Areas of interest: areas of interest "Shengguandu Used Car Market Trading Hall"
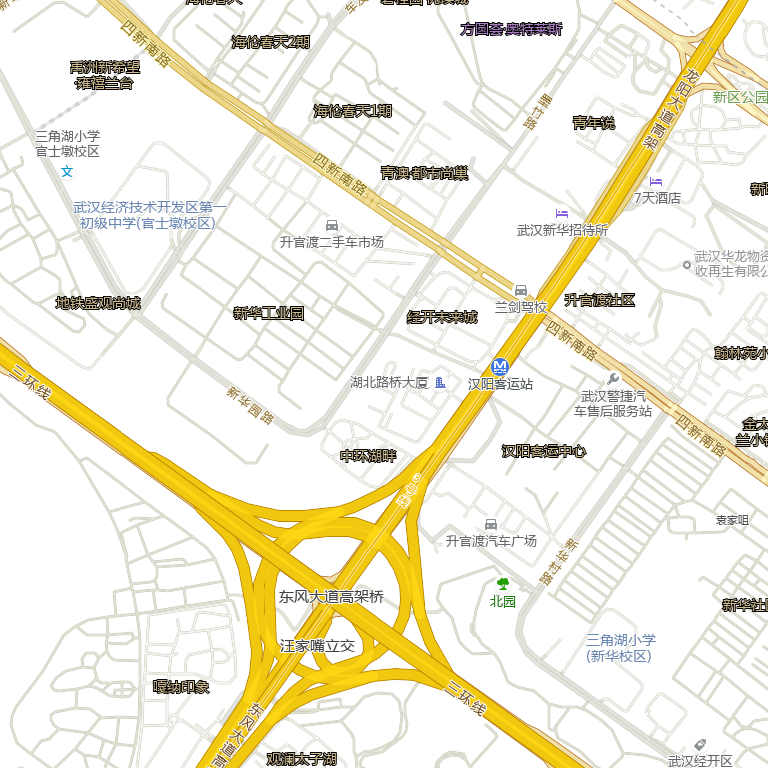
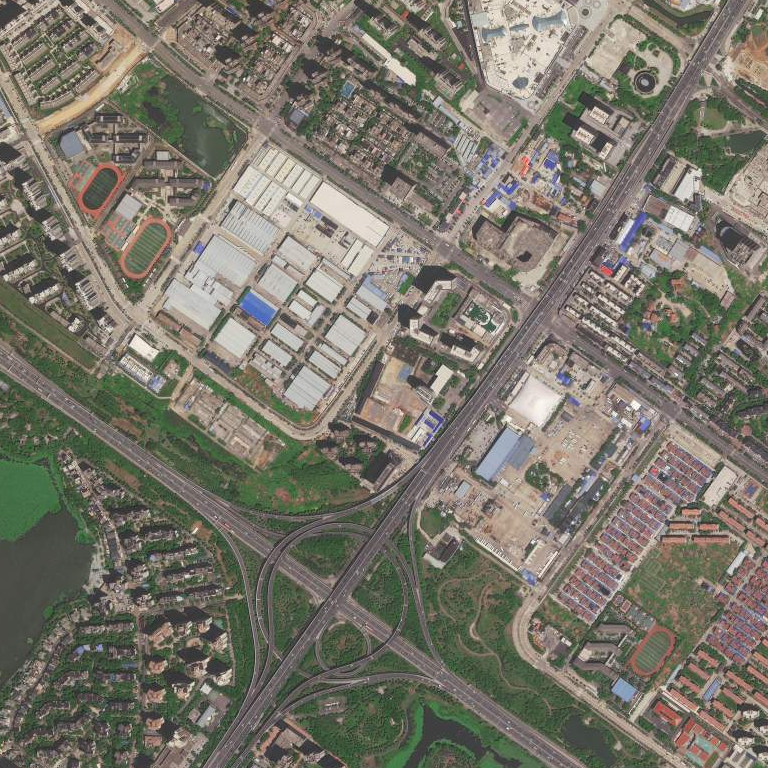